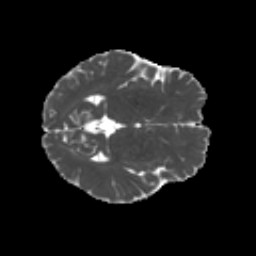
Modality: MD
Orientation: axial
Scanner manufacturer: siemens
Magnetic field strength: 3 T
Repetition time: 4.16 s
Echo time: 0.0806 s